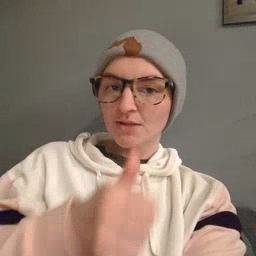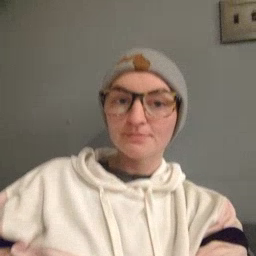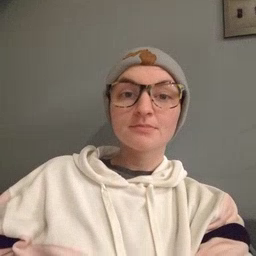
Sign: not